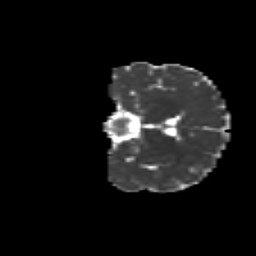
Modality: MD
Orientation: coronal
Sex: male
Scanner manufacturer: siemens
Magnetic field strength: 3 T
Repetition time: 5 s
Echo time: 0.071 s